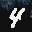
Label: 4